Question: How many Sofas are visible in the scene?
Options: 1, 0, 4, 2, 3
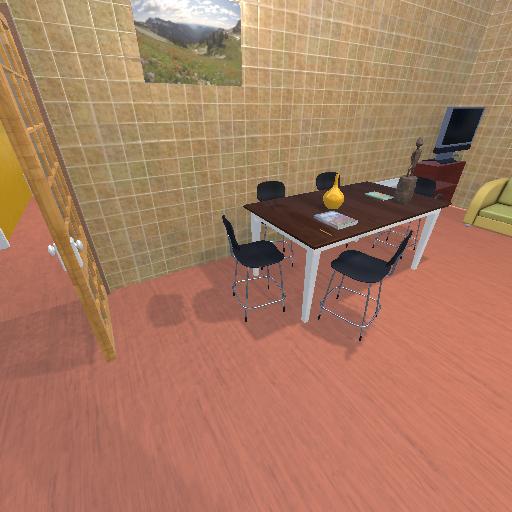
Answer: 1